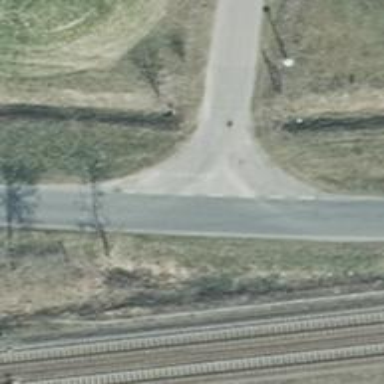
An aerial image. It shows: Secondary road with asphalt surface.